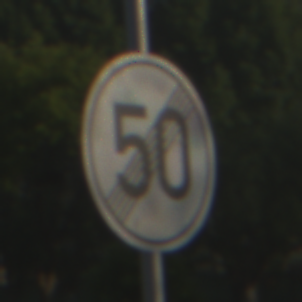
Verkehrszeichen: EndeGeschwindigkeit50
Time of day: SunriseSunset
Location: Outdoor (Suburban)
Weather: PartlyCloudy
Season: NotSpecified
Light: Natural